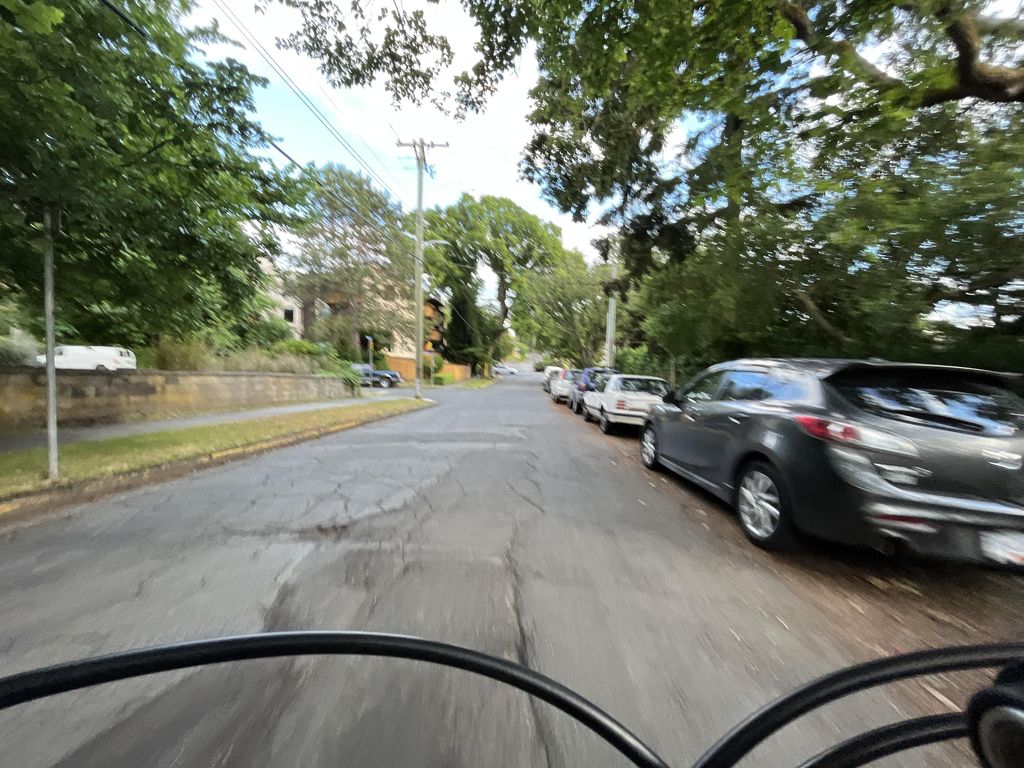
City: victoria